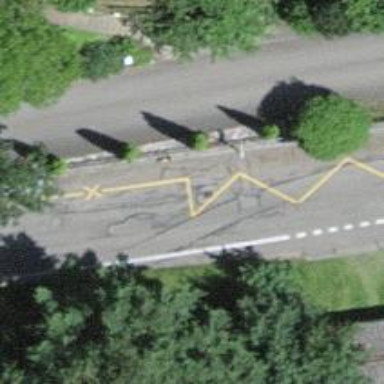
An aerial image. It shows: Public transport stop position.